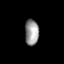
Tissue: prostate
Cell type: Myeloid cells
Senescence score: 0.7442
Nuclear area (px): 353
Mean DAPI intensity: 150.147